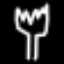
Label: fork